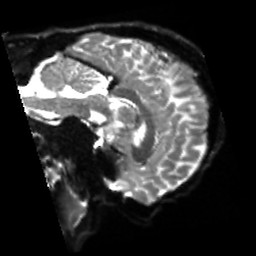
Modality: sbref
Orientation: sagittal
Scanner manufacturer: siemens
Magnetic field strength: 3 T
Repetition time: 4 s
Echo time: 0.0594 s